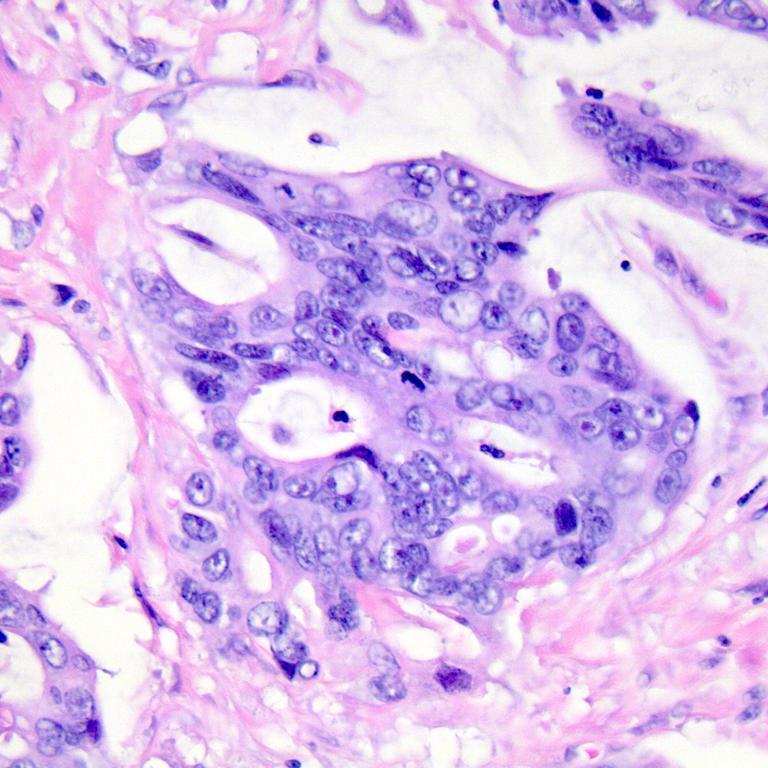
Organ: colon
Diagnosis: adenocarcinomas